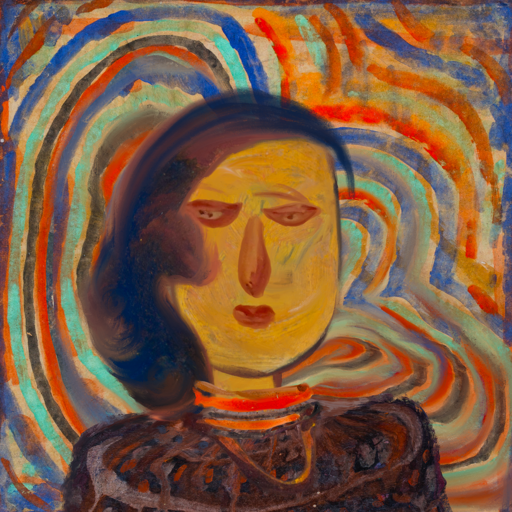
Background: Sisters, Head And Neck Front: After_Raid, Face Front: Pious_Lady, Bust: Hypocrite, Hair Front: Mother_And_Son_Son, Head Accessory: Blank, Second Necklace: Comrade, Necklace: Experience, Baby: Blank